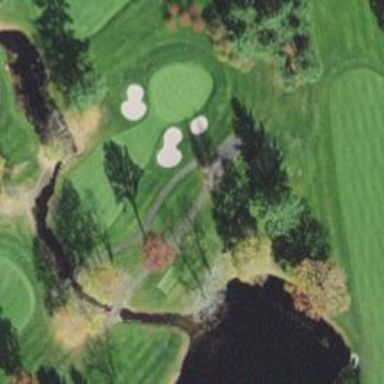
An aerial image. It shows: Water hazard on golf course. The hazard is natural water feature.